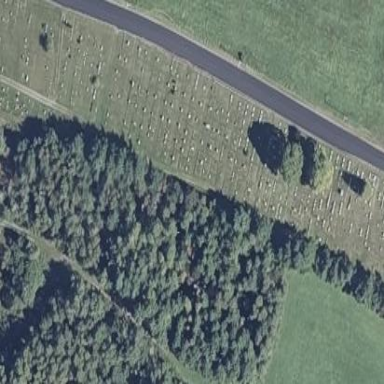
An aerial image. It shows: Cemetery.